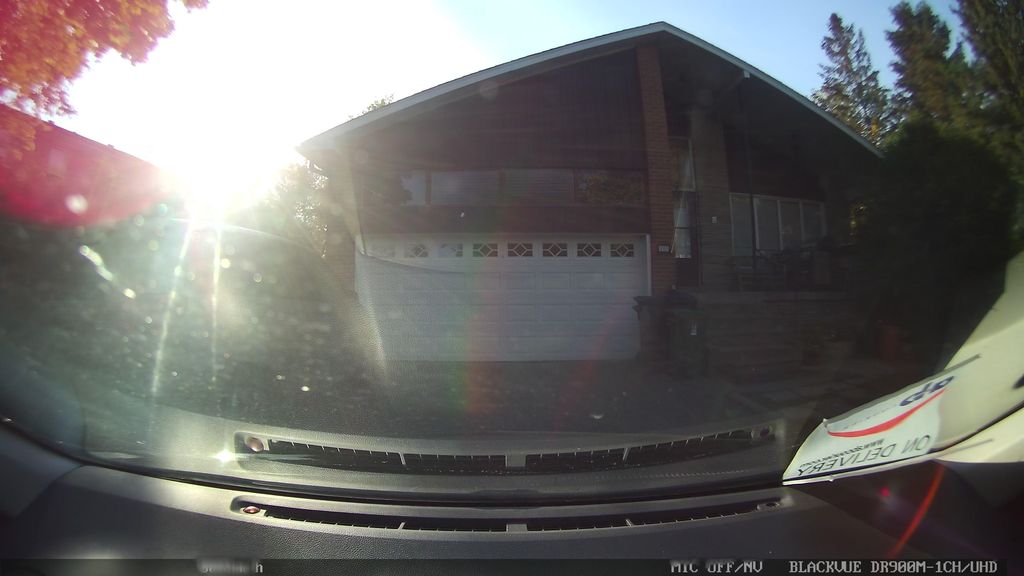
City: toronto